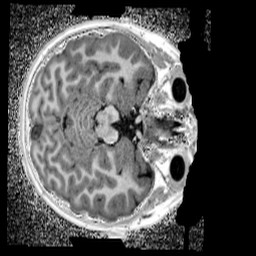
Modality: UNIT1_denoised
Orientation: axial
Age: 9
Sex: male
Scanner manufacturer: siemens
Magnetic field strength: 3 T
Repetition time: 4 s
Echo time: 0.00299 s